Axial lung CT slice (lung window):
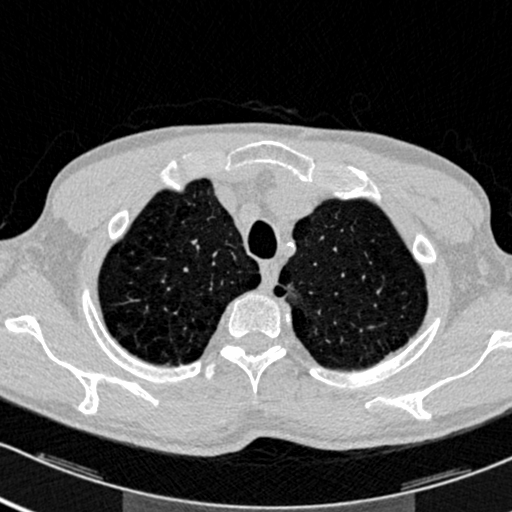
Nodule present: no